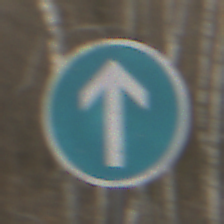
Verkehrszeichen: VorgeschriebeneFahrtrichtungGeradeaus
Umgebung: Outdoor, Nature
Tageszeit: MorningAfternoon
Wetter: PartlyCloudy
Licht: Natural
Jahreszeit: Winter
Kontrast: MediumContrast